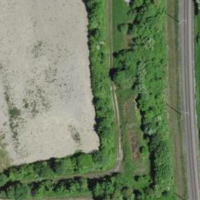
EUNIS habitat code: 57
Species observed at this site:
Tettigonia viridissima
Hyla arborea
Calopteryx splendens
Bombina variegata
Gryllus campestris